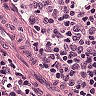
Metastatic tissue present: no